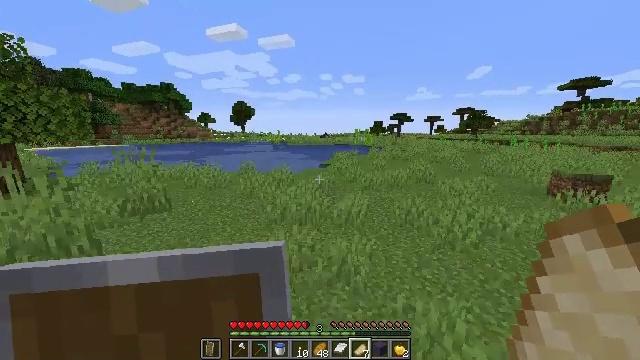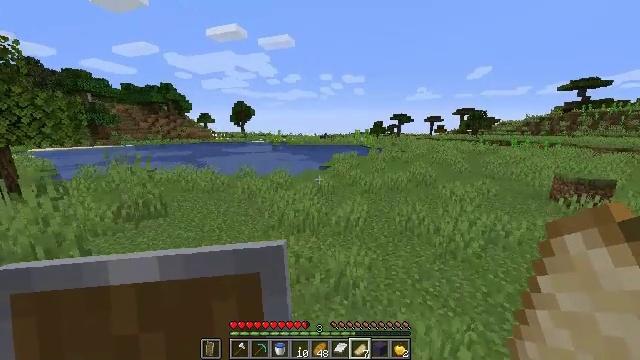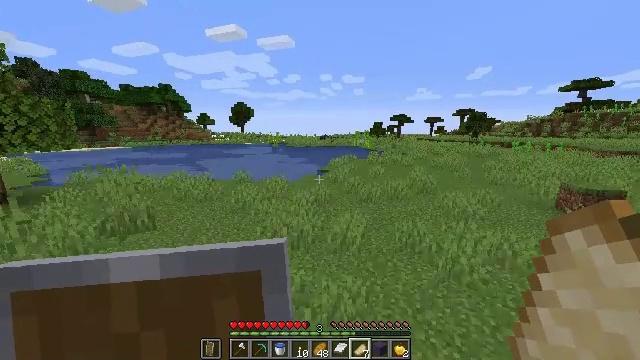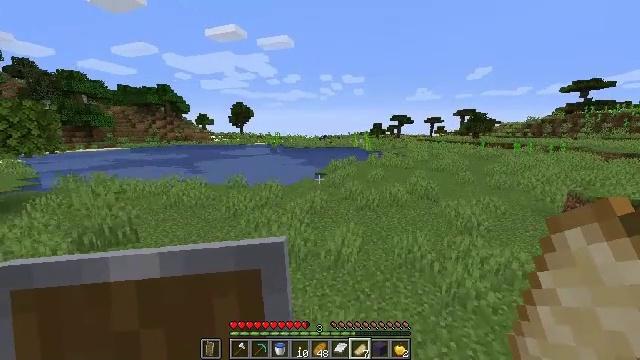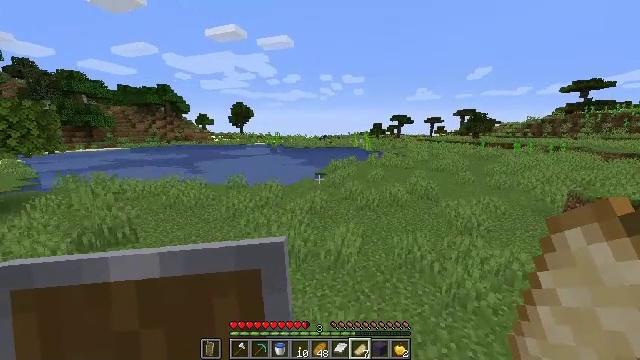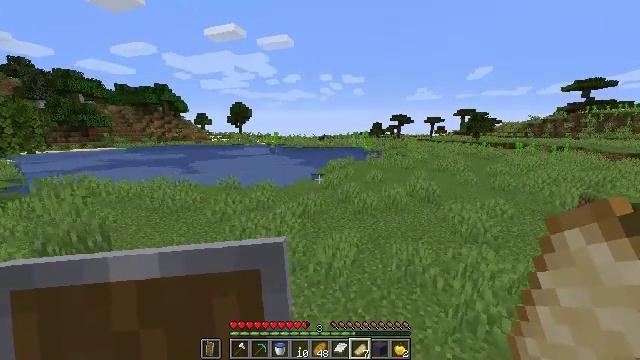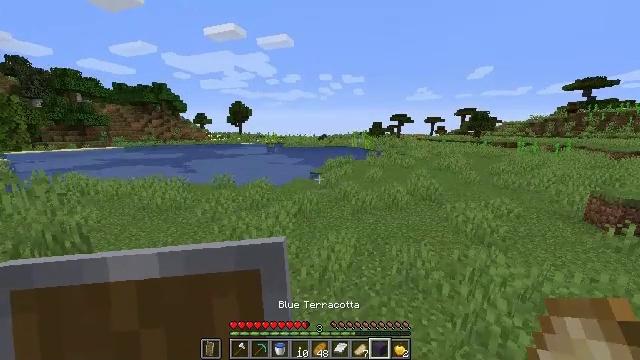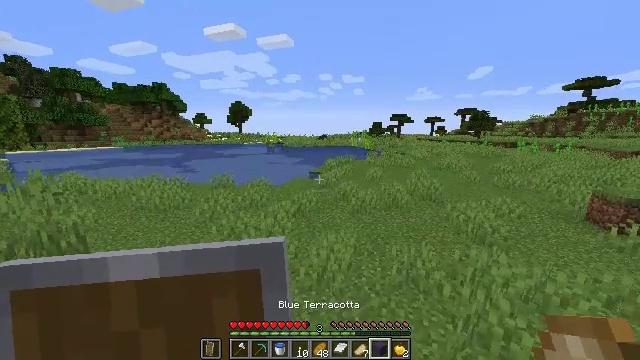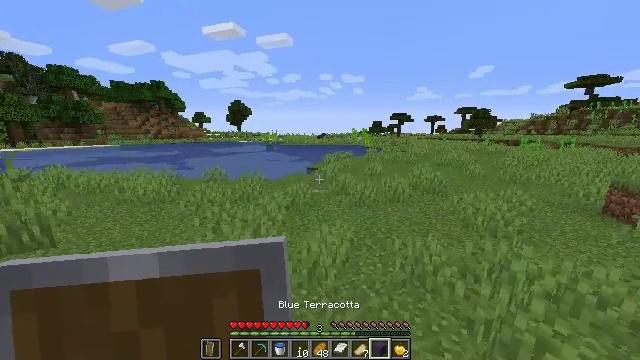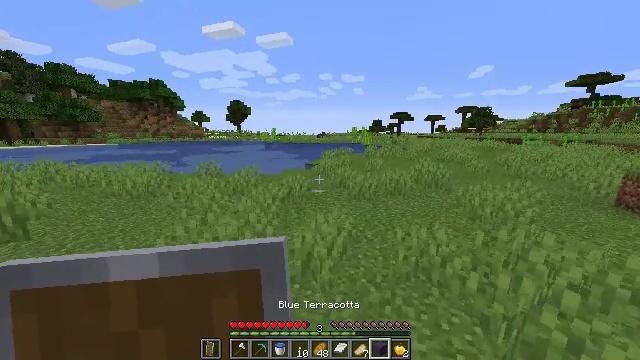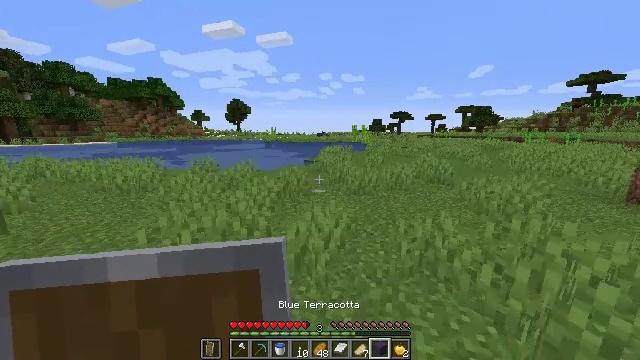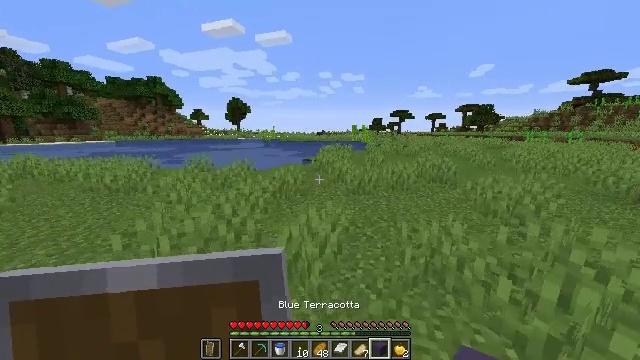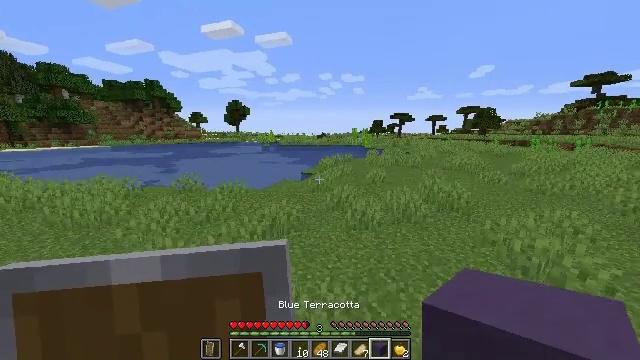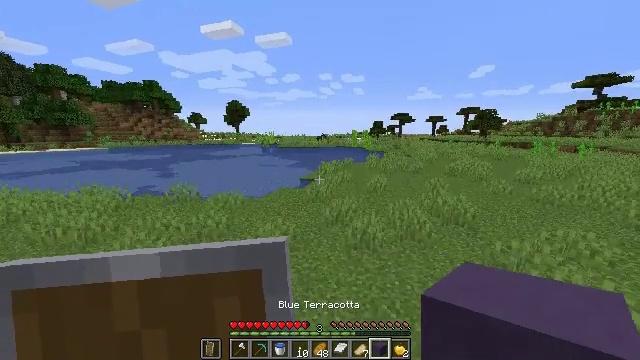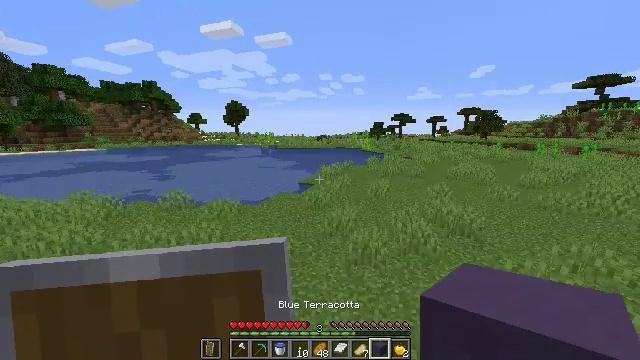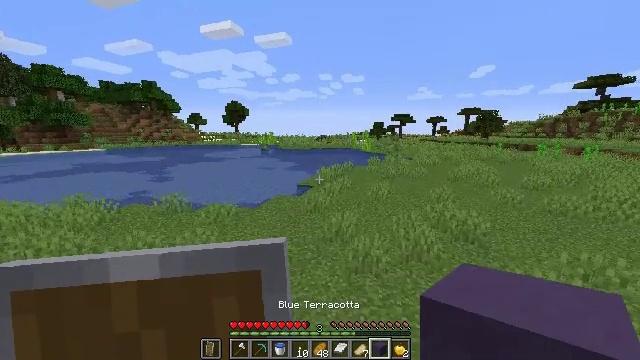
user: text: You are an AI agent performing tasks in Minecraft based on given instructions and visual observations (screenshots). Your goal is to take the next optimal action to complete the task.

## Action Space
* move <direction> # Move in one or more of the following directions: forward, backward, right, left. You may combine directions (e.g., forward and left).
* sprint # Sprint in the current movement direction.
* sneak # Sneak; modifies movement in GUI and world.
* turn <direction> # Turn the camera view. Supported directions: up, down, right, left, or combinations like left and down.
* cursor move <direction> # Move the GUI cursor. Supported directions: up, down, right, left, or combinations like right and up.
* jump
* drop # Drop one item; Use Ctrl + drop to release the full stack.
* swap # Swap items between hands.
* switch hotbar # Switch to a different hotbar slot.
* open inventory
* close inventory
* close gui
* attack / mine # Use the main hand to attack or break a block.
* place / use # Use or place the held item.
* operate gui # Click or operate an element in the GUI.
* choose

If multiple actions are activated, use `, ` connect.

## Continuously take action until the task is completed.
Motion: motion action
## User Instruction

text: Remove a blue terracotta block from the inventory.
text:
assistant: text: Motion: move forward and move right, sprint, jump
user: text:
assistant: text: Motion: move forward and move right, sprint, jump
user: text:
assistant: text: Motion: move forward and move right, sprint, jump
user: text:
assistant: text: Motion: move forward and move right, sprint, jump
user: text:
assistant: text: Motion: move forward, sprint, jump
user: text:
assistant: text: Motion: move forward, sprint, jump
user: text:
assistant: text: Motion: move forward, sprint, jump
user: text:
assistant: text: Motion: move forward, sprint, jump
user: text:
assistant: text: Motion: move forward, sprint, jump
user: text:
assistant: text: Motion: move forward, sprint, jump
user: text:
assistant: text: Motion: move forward, sprint, jump
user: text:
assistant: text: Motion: move forward, sprint, jump
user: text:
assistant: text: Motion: move forward, sprint, jump
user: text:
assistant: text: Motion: move forward, sprint, jump
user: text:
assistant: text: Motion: move forward, sprint, jump
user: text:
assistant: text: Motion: move forward, sprint, jump
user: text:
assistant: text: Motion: move forward, sprint, jump
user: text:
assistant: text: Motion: move forward, sprint, jump
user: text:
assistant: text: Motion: move forward, sprint, jump
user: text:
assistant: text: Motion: move forward, sprint, jump
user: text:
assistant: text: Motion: move forward and move right, sprint, jump
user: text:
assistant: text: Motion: move forward and move right, sprint, jump
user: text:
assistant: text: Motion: move forward and move right, sprint, jump
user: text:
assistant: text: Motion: move forward and move right, sprint, jump
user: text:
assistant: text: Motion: move forward and move right, sprint, jump
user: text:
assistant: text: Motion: move forward, sprint, jump
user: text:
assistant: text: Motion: move forward, sprint, jump
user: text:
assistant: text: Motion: move forward, sprint, jump
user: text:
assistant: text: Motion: move forward, sprint, jump
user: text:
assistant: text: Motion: move forward, sprint, turn left and down, jump